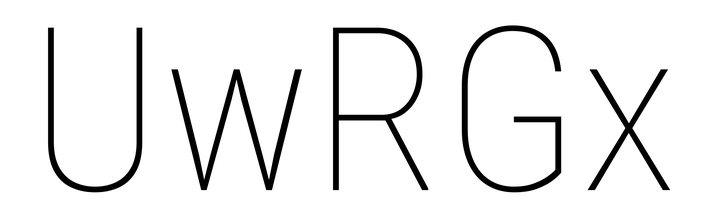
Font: Roboto_Condensed_Thin